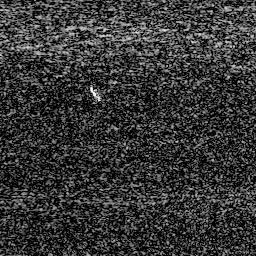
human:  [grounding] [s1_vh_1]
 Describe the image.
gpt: In the satellite image, there is  <ref>1 small ship </ref> <box>[[33, 32, 40, 39, 0]]</box> located at center.